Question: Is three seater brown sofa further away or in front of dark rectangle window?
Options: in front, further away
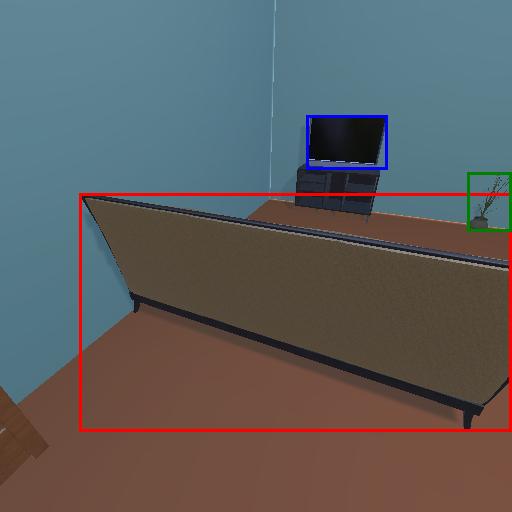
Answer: in front